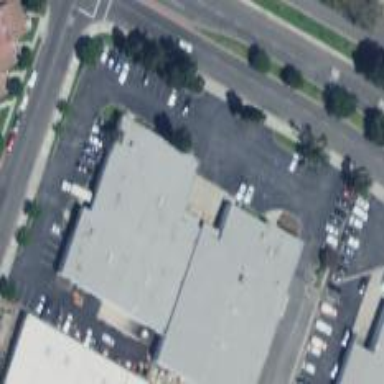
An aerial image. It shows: Warehouse.